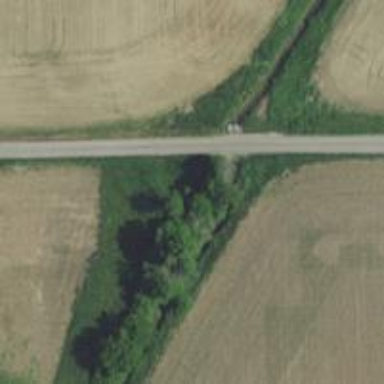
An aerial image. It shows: Culvert tunnel.